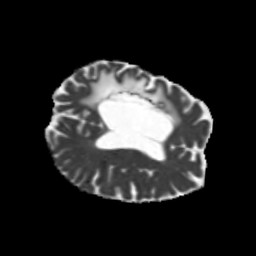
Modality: MD
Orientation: axial
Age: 31
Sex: female
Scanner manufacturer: siemens
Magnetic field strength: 3 T
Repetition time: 5.25 s
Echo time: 0.08 s